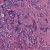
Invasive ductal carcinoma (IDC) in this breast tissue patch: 1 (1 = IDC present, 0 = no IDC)